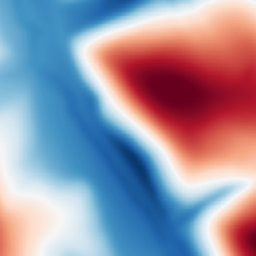
Category: multiscale
Decomposition family: dog
Decomposition parameters: sigma_low: 5
sigma_high: 100
Upsampling method: nearest
Upsampling parameters: scale: 8
Upsampling scale: 8